Question: This is the error I'm getting:

'''
runtime: SwiftUI: No image named '' found in asset catalog for main bundle (/Users/yun/Library/Developer/CoreSimulator/Devices/623B1BB3-5C34-4311-AA41-86C42FE27439/data/Containers/Bundle/Application/8E87B349-36CA-41B8-A34C-02BBB2F00472/Travel.app)
'''
The image doesn't have a name, just '''', so I can't find the cause of the error.
'''
// AppDelegate.swift <br>
class AppDelegate: UIResponder, UIApplicationDelegate { <-- this is the break point...
'''
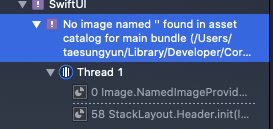
Answer: The error that you are receiving means that somewhere in your code you are initiating an 'Image("some name")' and passing in an empty string "".
Try a search for 'Image(' in Xcode and see if there are any Image views maybe, with default values that are blank.
Also, if you really want to debug this issue, and find the missing image name among potentially thousands of lines of code, you can try out this nifty extension:
'''
#if DEBUG
extension Image {
init(_ str: String) {
guard let img = UIImage(named: str) else {
print(str)
fatalError("found an image that doesn't exist, see: https://stackoverflow.com/a/630<PHONE>")
}
self.init(uiImage: img)
}
init(systemName sys: String) {
guard let img = UIImage(systemName: sys) else {
print(sys)
fatalError("found an image that doesn't exist, see: https://stackoverflow.com/a/630<PHONE>")
}
self.init(uiImage: img)
}
}
#endif
'''
It will force a crash when it finds a missing image, and you can navigate directly to the line of code that caused it:
<URL>
Alternatively, you could easily modify the above extension to provide a default value to all your empty images:
'''
extension Image {
init(_ str: String) {
self.init(uiImage:
UIImage(named: str) ?? UIImage(named: "Some default image")!
)
}
}
'''